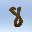
Label: 8